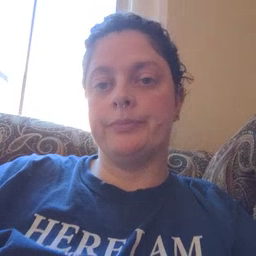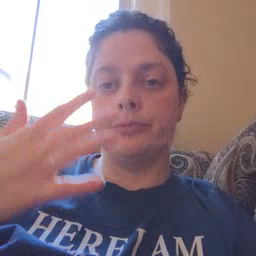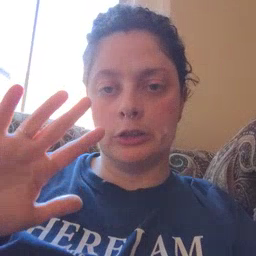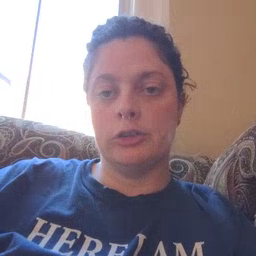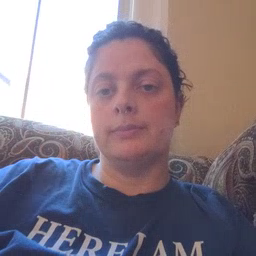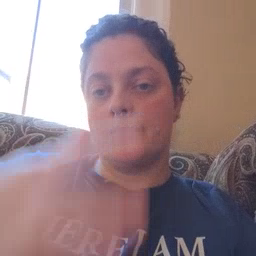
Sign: finish